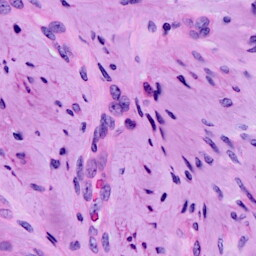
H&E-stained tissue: Cervix